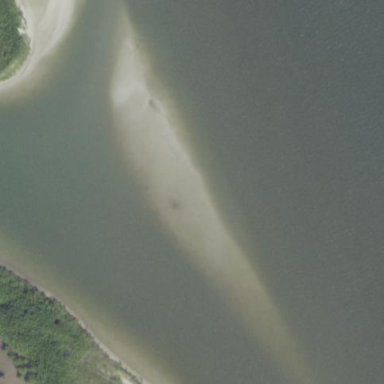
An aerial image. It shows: Sandy beach.